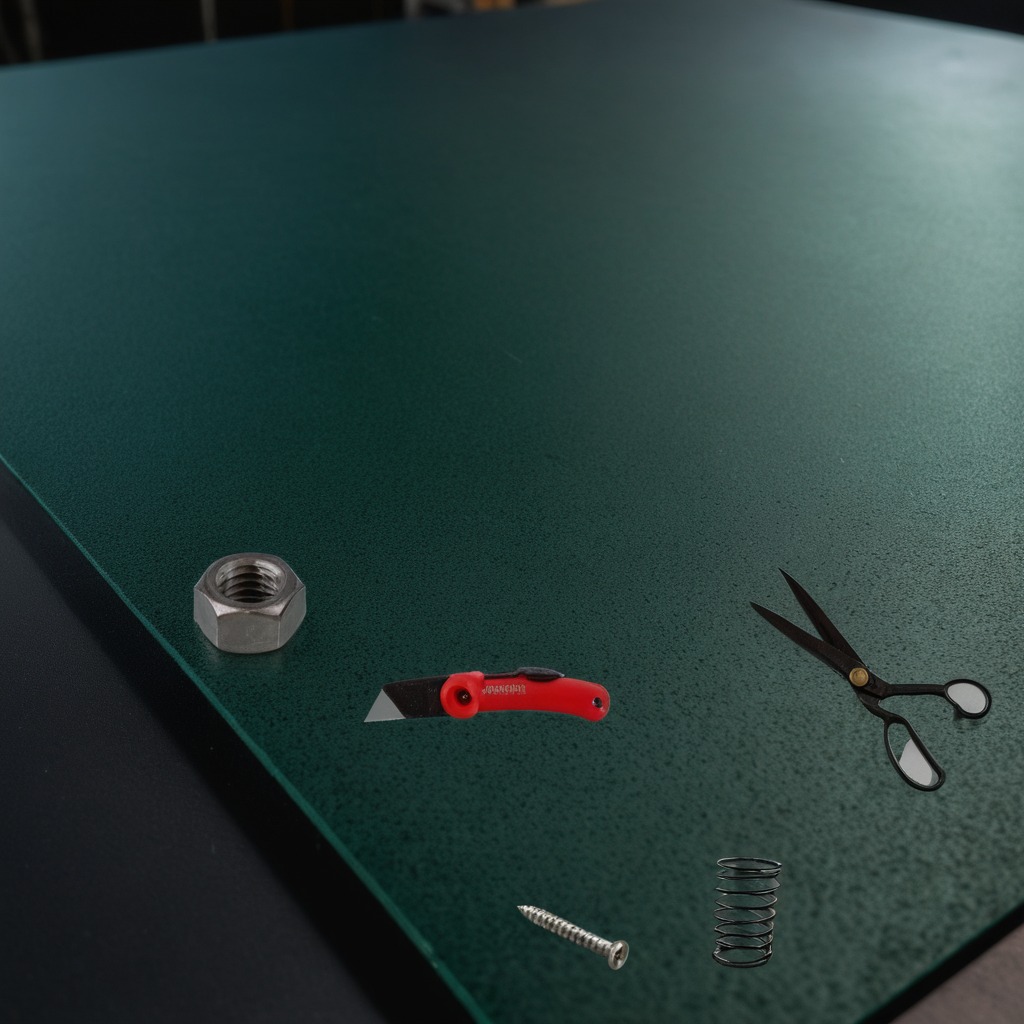
A utility knife, a metal machine screw, a coiled metal spring, a pair of scissors, and a metal nut are lying on a clean granite tabletop inside a workshop at night.